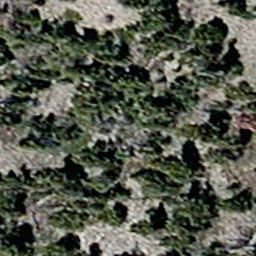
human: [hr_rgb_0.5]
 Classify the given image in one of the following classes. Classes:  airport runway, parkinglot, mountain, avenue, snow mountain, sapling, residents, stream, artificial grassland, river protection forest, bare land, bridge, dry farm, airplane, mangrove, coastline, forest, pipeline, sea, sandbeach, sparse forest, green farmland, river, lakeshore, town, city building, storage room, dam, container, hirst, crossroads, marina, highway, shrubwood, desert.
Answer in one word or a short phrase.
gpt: sparse forest